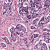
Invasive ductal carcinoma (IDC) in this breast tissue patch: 1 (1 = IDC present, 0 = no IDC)